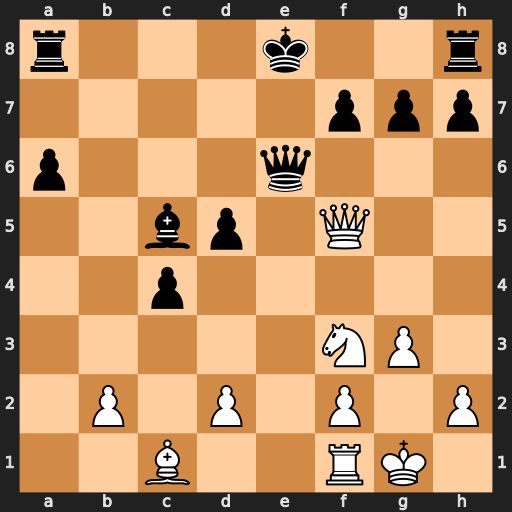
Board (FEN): r3k2r/5ppp/p3q3/2bp1Q2/2p5/5NP1/1P1P1P1P/2B2RK1
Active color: w
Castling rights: kq
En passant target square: -
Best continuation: Re1 Qxe1+ Nxe1